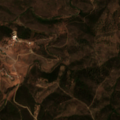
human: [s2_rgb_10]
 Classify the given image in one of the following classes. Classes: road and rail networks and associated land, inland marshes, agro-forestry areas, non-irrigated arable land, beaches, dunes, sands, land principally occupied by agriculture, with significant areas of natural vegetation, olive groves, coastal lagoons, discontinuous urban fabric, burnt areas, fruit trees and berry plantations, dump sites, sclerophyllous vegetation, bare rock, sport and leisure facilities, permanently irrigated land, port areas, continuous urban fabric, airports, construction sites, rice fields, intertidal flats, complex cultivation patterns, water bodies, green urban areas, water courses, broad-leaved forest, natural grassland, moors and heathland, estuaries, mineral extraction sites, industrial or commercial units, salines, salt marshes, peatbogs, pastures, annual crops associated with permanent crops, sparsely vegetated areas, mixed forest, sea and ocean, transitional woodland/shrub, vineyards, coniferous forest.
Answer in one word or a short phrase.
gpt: land principally occupied by agriculture, with significant areas of natural vegetation, broad-leaved forest, sclerophyllous vegetation, transitional woodland/shrub